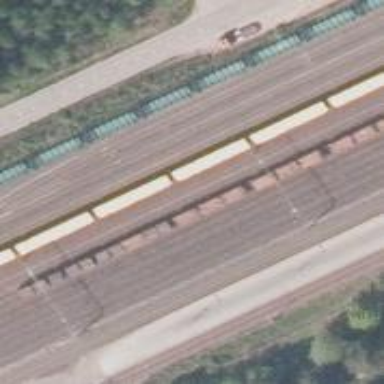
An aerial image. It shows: Railway yard in service.